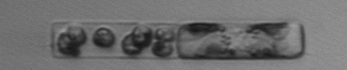
Label: Guinardia_delicatula_TAG_internal_parasite